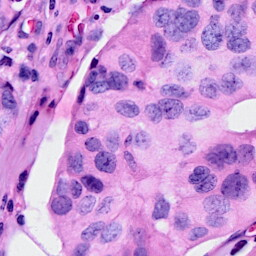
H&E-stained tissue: Breast